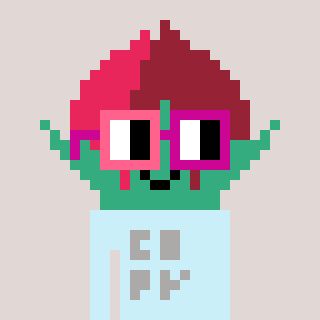
a pixel art character with square pink and red glasses, a rosebud-shaped head and a cold-colored body on a warm background